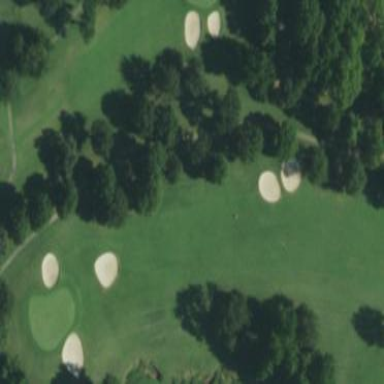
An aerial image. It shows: Grassy area designated as golf fairway.